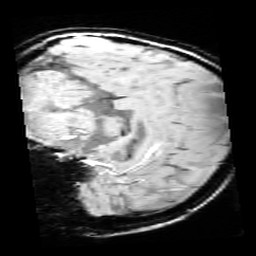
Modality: SWI
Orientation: sagittal
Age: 12
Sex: male
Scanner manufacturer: siemens
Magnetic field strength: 3 T
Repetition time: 0.027 s
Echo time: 0.02 s